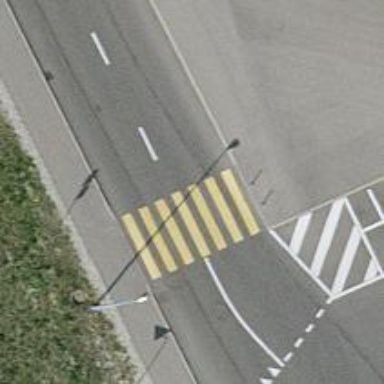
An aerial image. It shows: Uncontrolled zebra crossing.